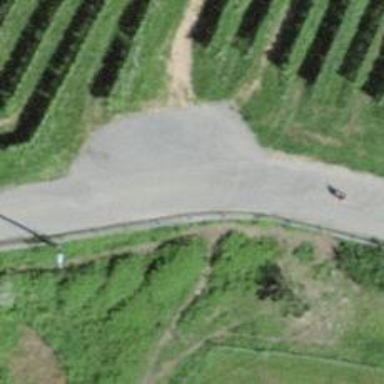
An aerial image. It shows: Passing place on the road.